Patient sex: M
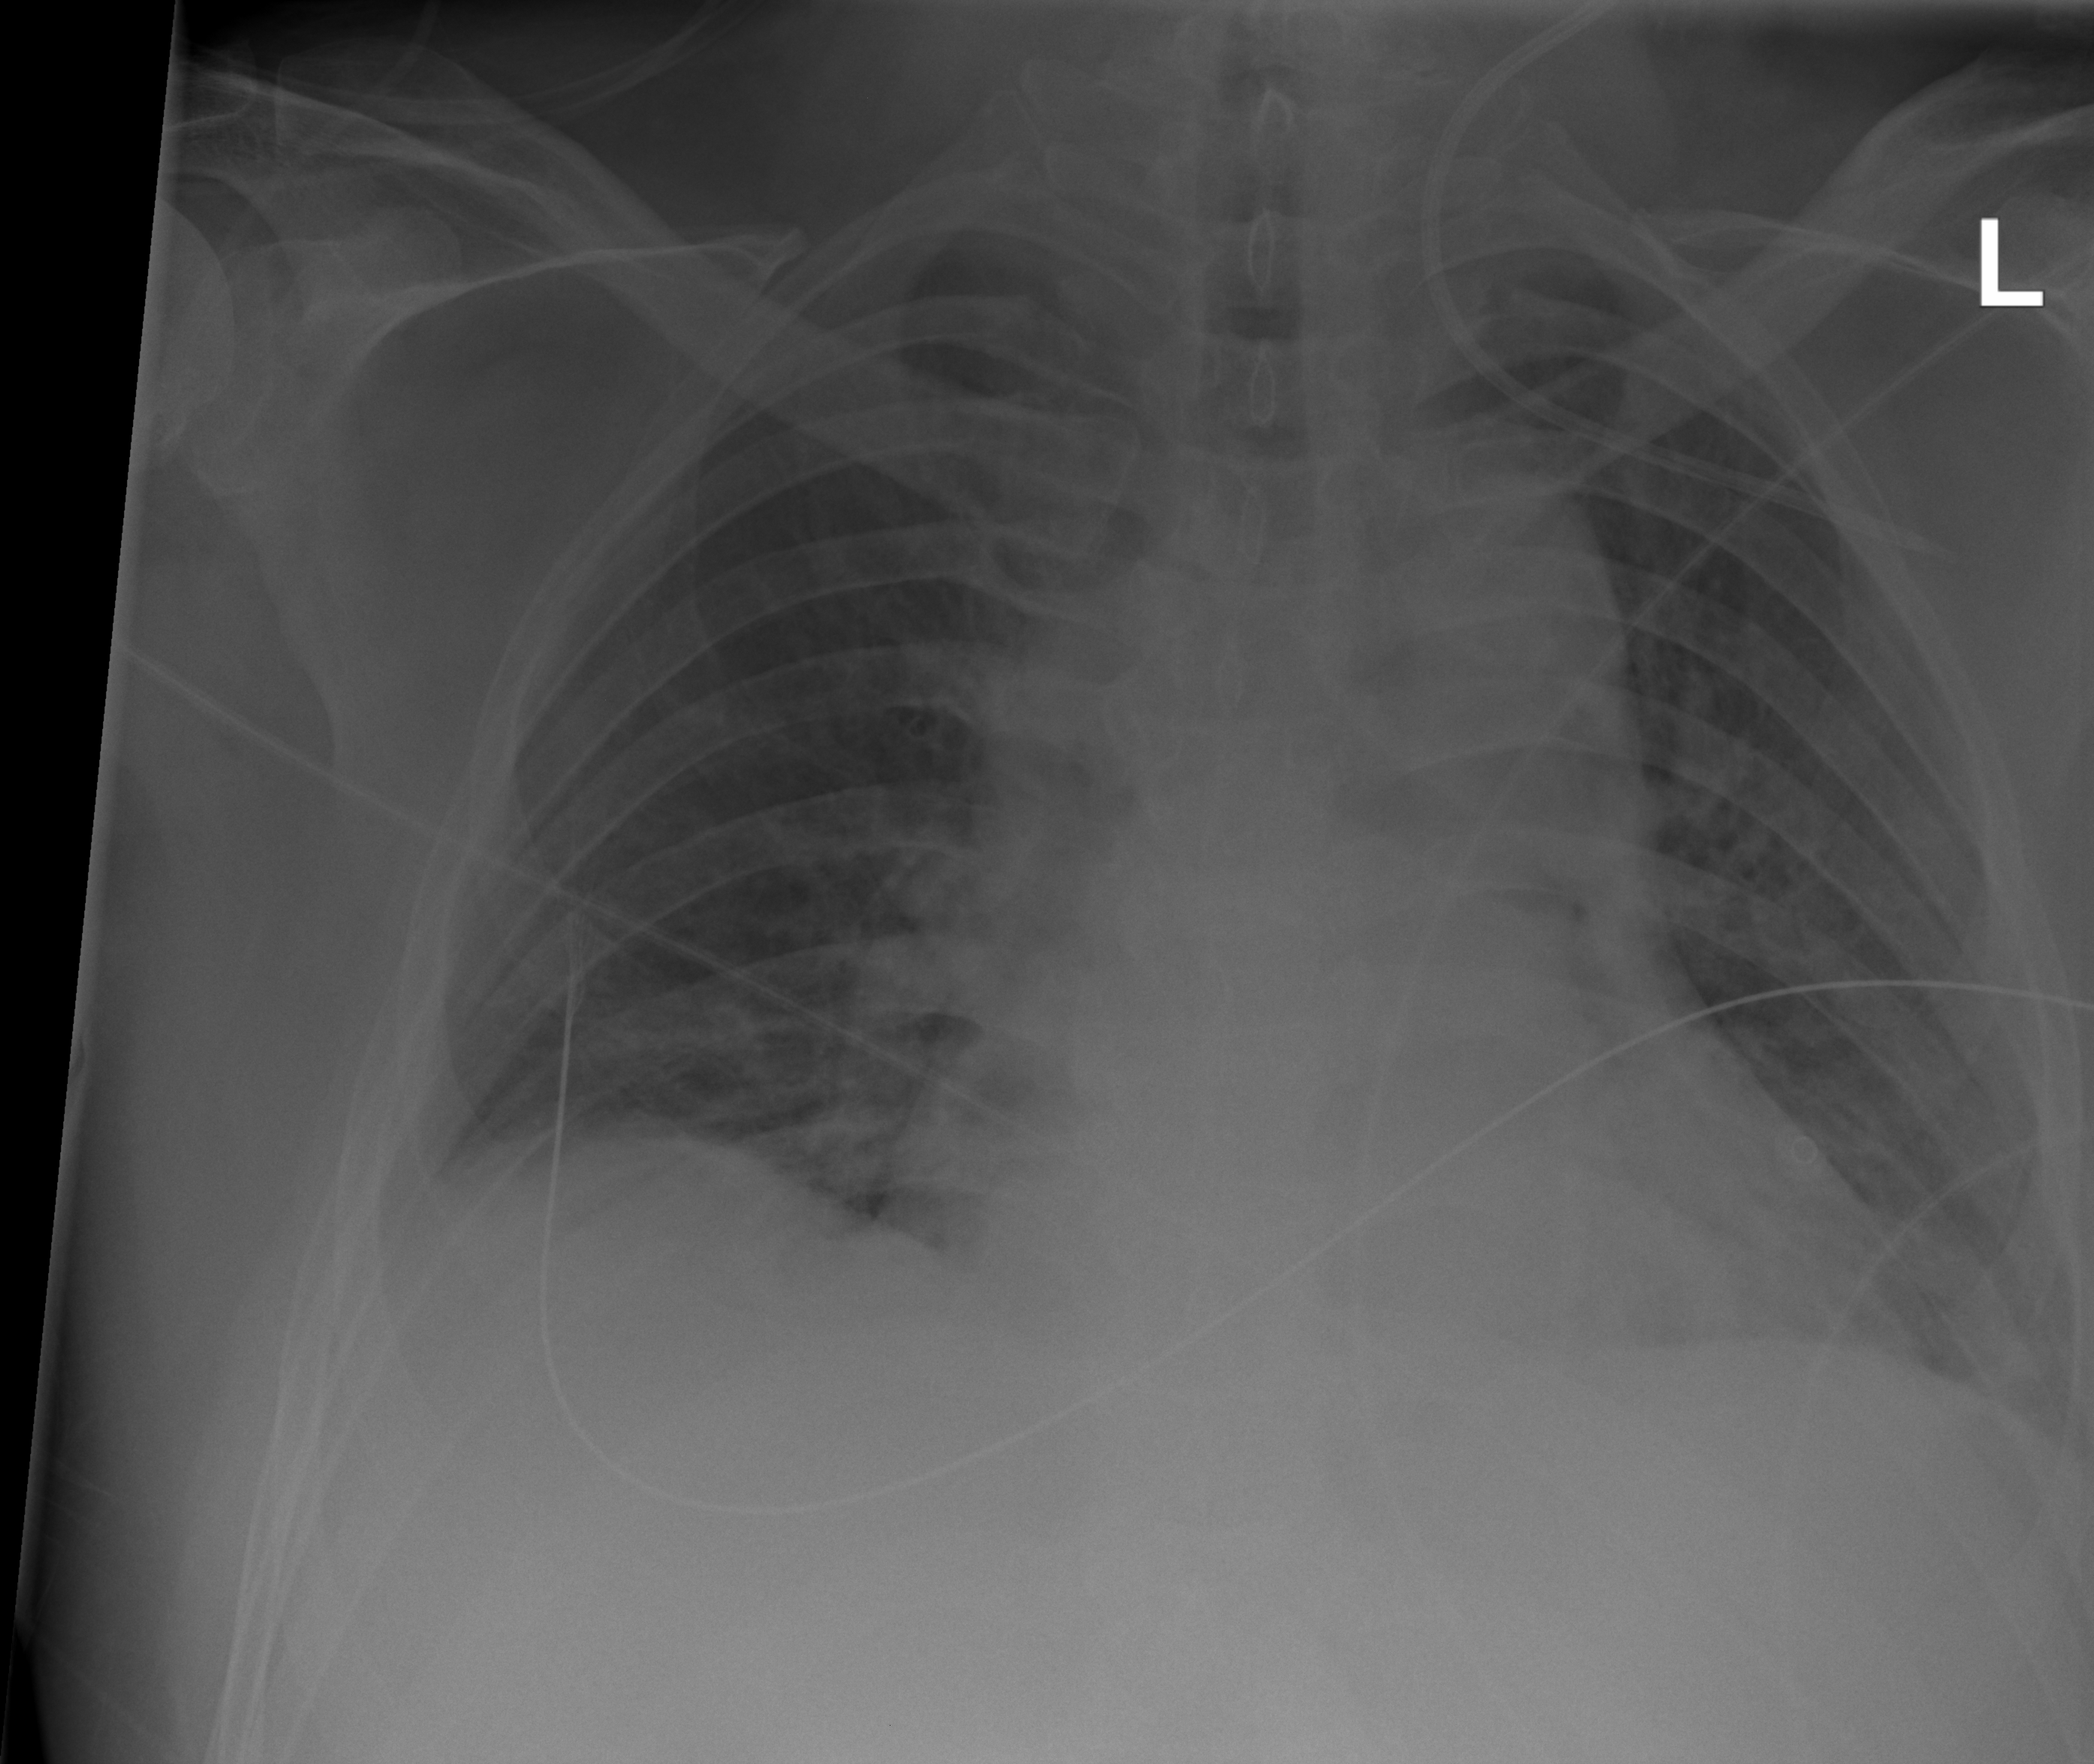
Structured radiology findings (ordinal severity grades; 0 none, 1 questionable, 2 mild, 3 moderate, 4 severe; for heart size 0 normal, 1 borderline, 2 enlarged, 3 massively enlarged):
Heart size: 1
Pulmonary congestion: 0
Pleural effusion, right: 0
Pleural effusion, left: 0
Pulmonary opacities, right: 0
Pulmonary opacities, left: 2
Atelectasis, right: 2
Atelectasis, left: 2